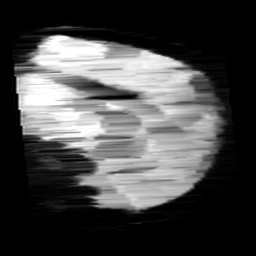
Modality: minIP
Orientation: sagittal
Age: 12
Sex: male
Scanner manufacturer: siemens
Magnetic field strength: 3 T
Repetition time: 0.027 s
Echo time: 0.02 s